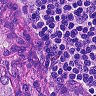
Metastatic tissue present: yes